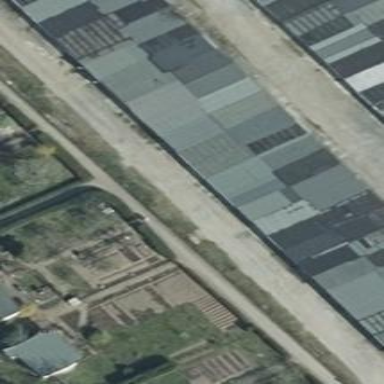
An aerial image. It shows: Group of garages.